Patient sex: M
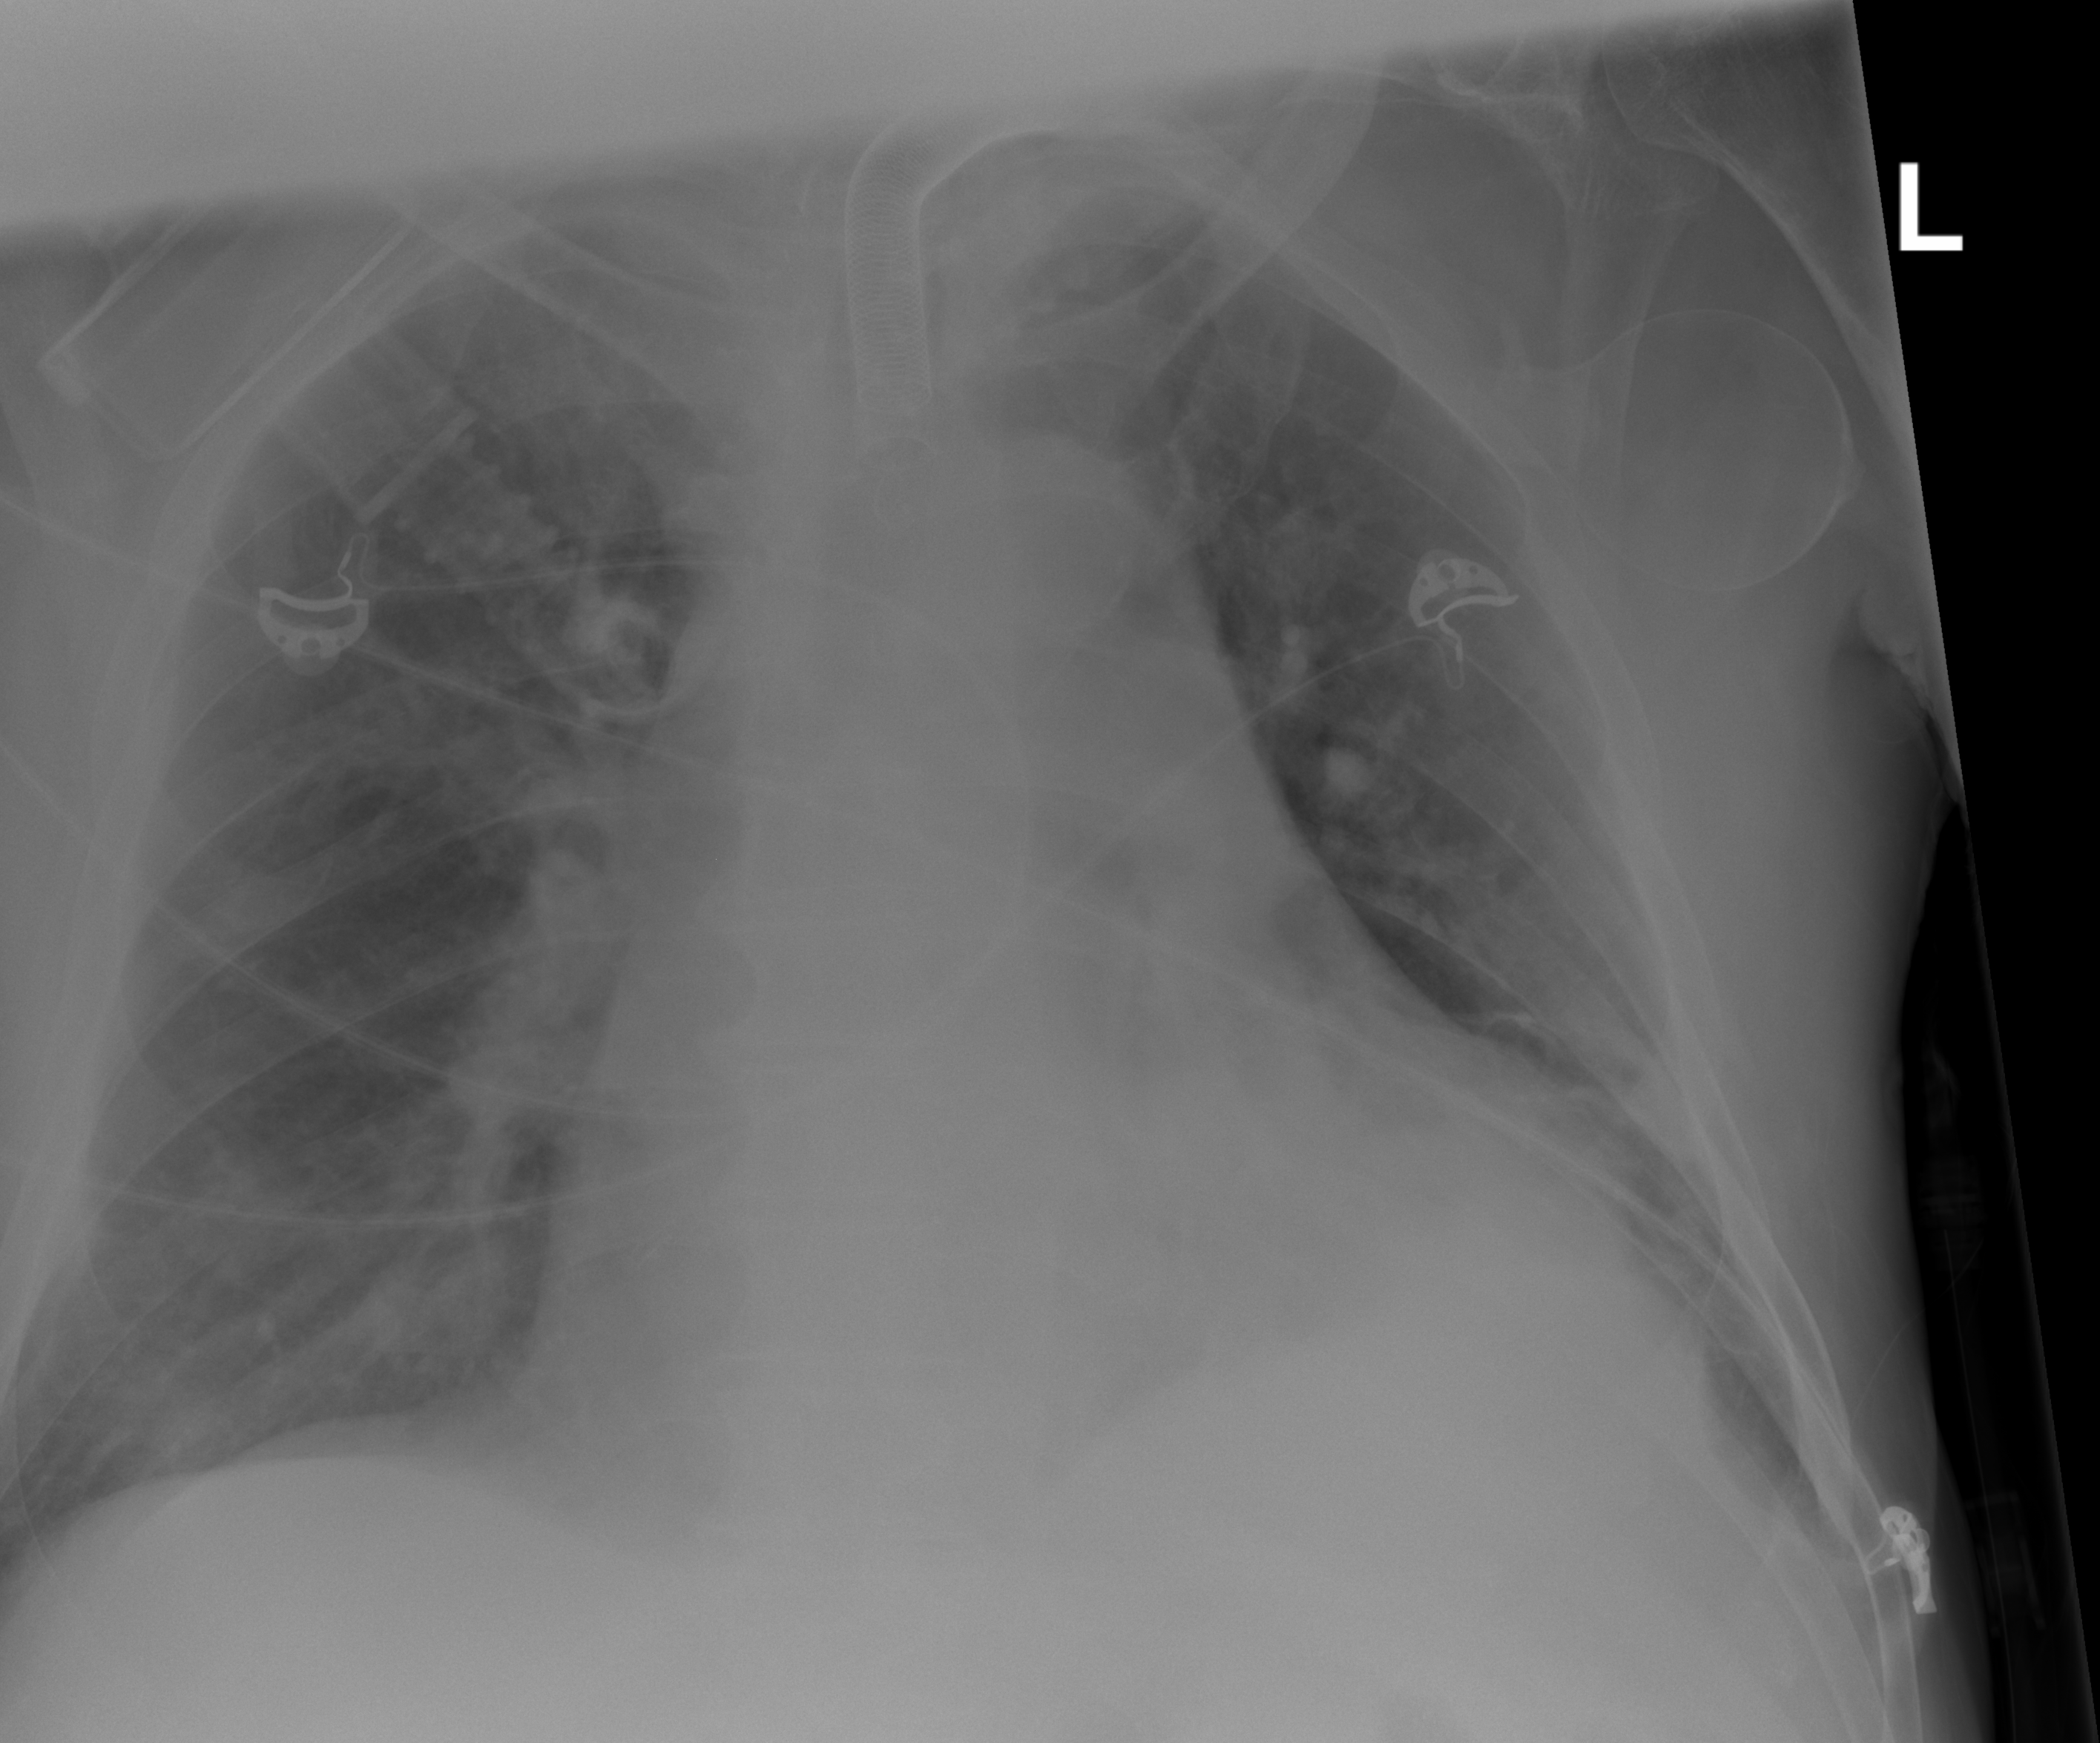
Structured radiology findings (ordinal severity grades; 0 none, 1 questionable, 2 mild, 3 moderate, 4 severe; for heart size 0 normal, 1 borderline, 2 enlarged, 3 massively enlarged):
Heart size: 3
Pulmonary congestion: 3
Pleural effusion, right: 2
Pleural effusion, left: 2
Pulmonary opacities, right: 1
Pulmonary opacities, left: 2
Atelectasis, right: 1
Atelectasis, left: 2